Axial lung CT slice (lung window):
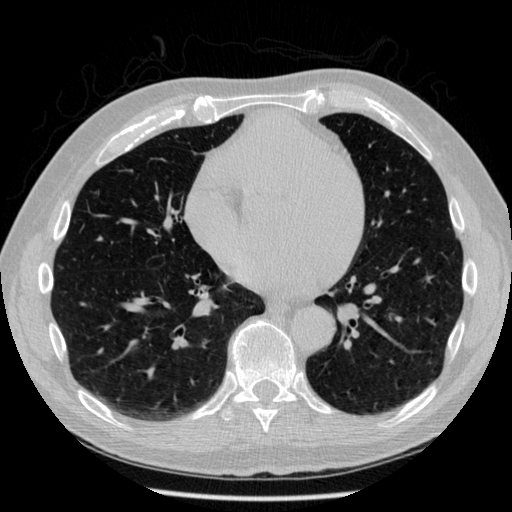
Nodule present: no